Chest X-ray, PA view. Patient: 65 years old, sex M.
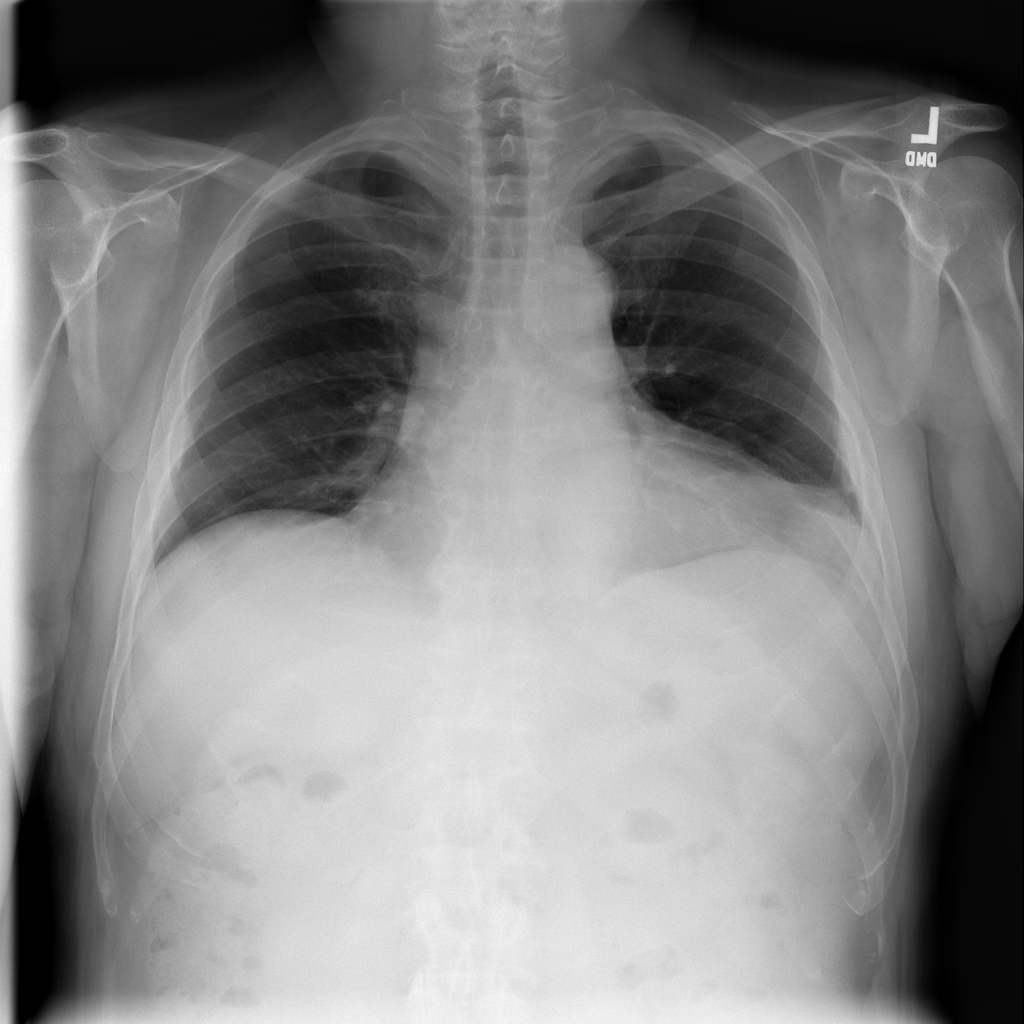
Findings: Atelectasis